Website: slack
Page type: payment
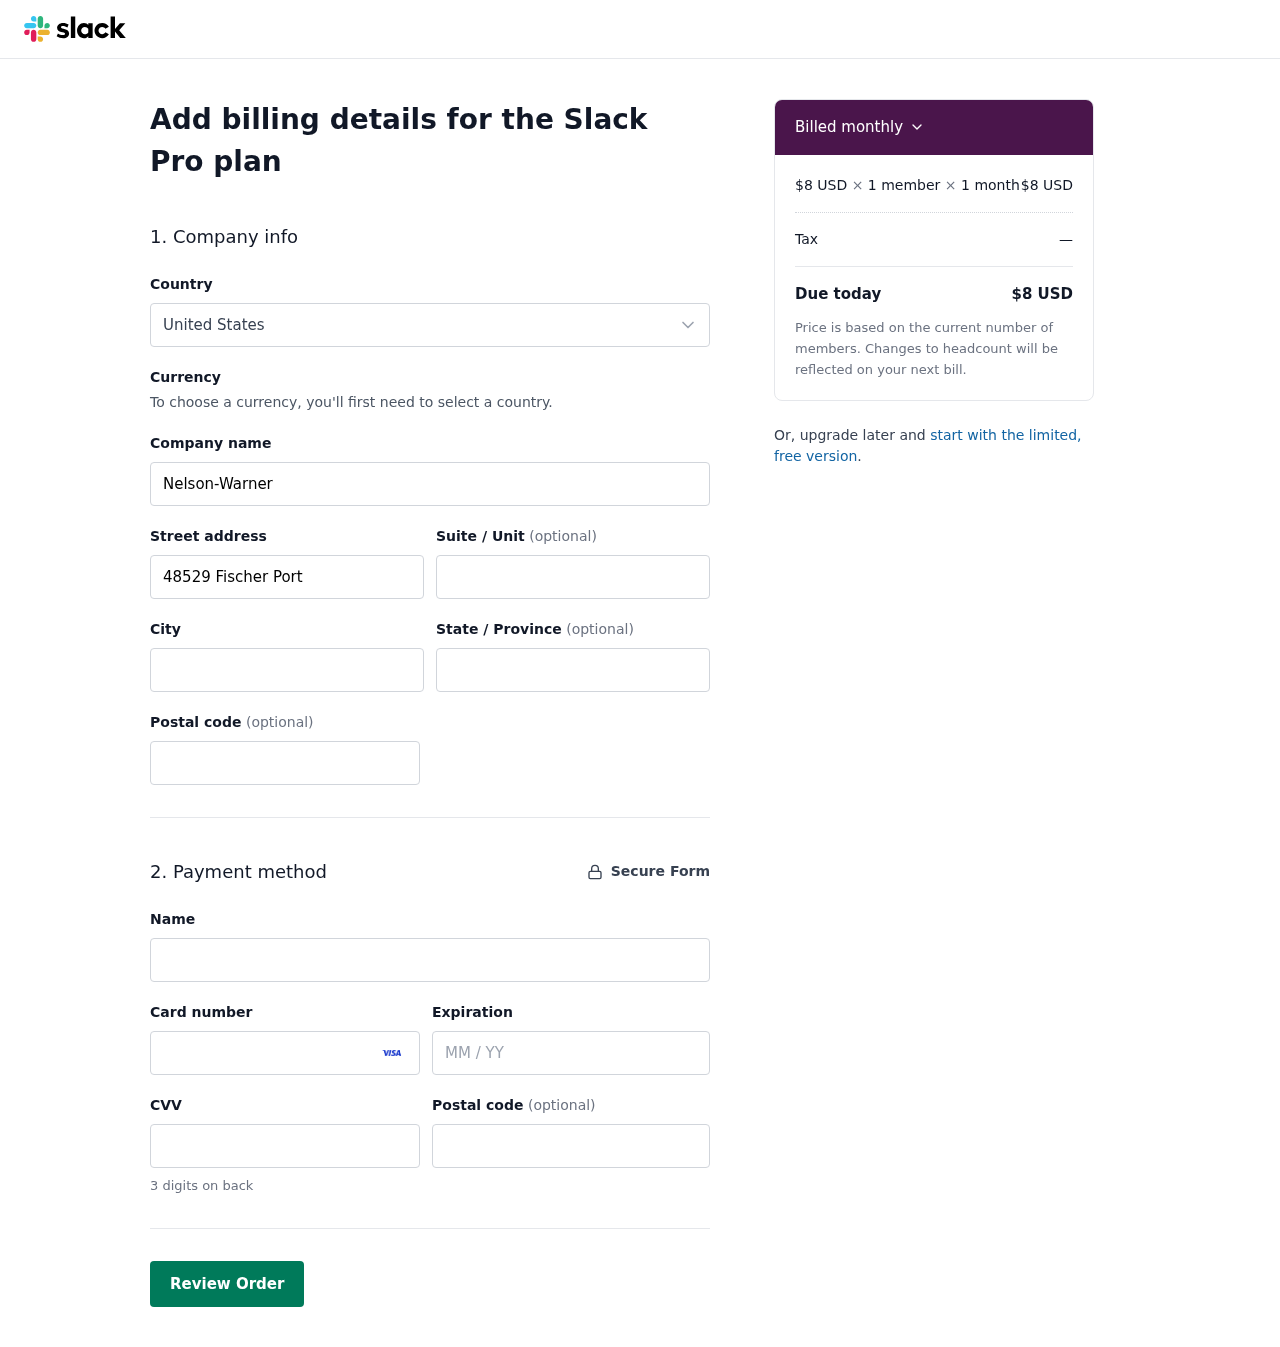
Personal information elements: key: PII_COUNTRY
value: United States
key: PII_COMPANY
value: Nelson-Warner
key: PII_STREET
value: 48529 Fischer Port
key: PII_CITY
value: Jodyburgh
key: PII_STATE
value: Utah
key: PII_POSTCODE
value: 26151
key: PII_FULLNAME
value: William Gray
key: PII_CARD_NUMBER
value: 4628 7312 3011 9483
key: PII_CARD_EXPIRY
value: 12/27
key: PII_CARD_CVV
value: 806
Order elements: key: ORDER_PRICE_PER_MEMBER
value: $8 USD
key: ORDER_NUM_MEMBERS
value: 1 member
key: ORDER_NUM_MONTHS
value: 1 month
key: ORDER_SUBTOTAL
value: $8 USD
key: ORDER_TAX
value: —
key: ORDER_TOTAL
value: $8 USD